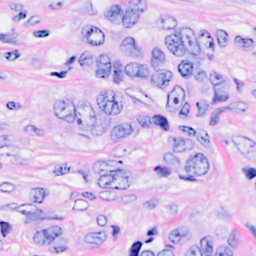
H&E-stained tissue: Breast